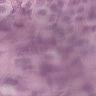
Metastatic tissue present: yes